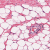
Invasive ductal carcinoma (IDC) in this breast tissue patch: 0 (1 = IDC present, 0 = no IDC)